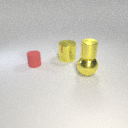
large yellow metal cylinder behind large yellow metal sphere